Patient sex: M
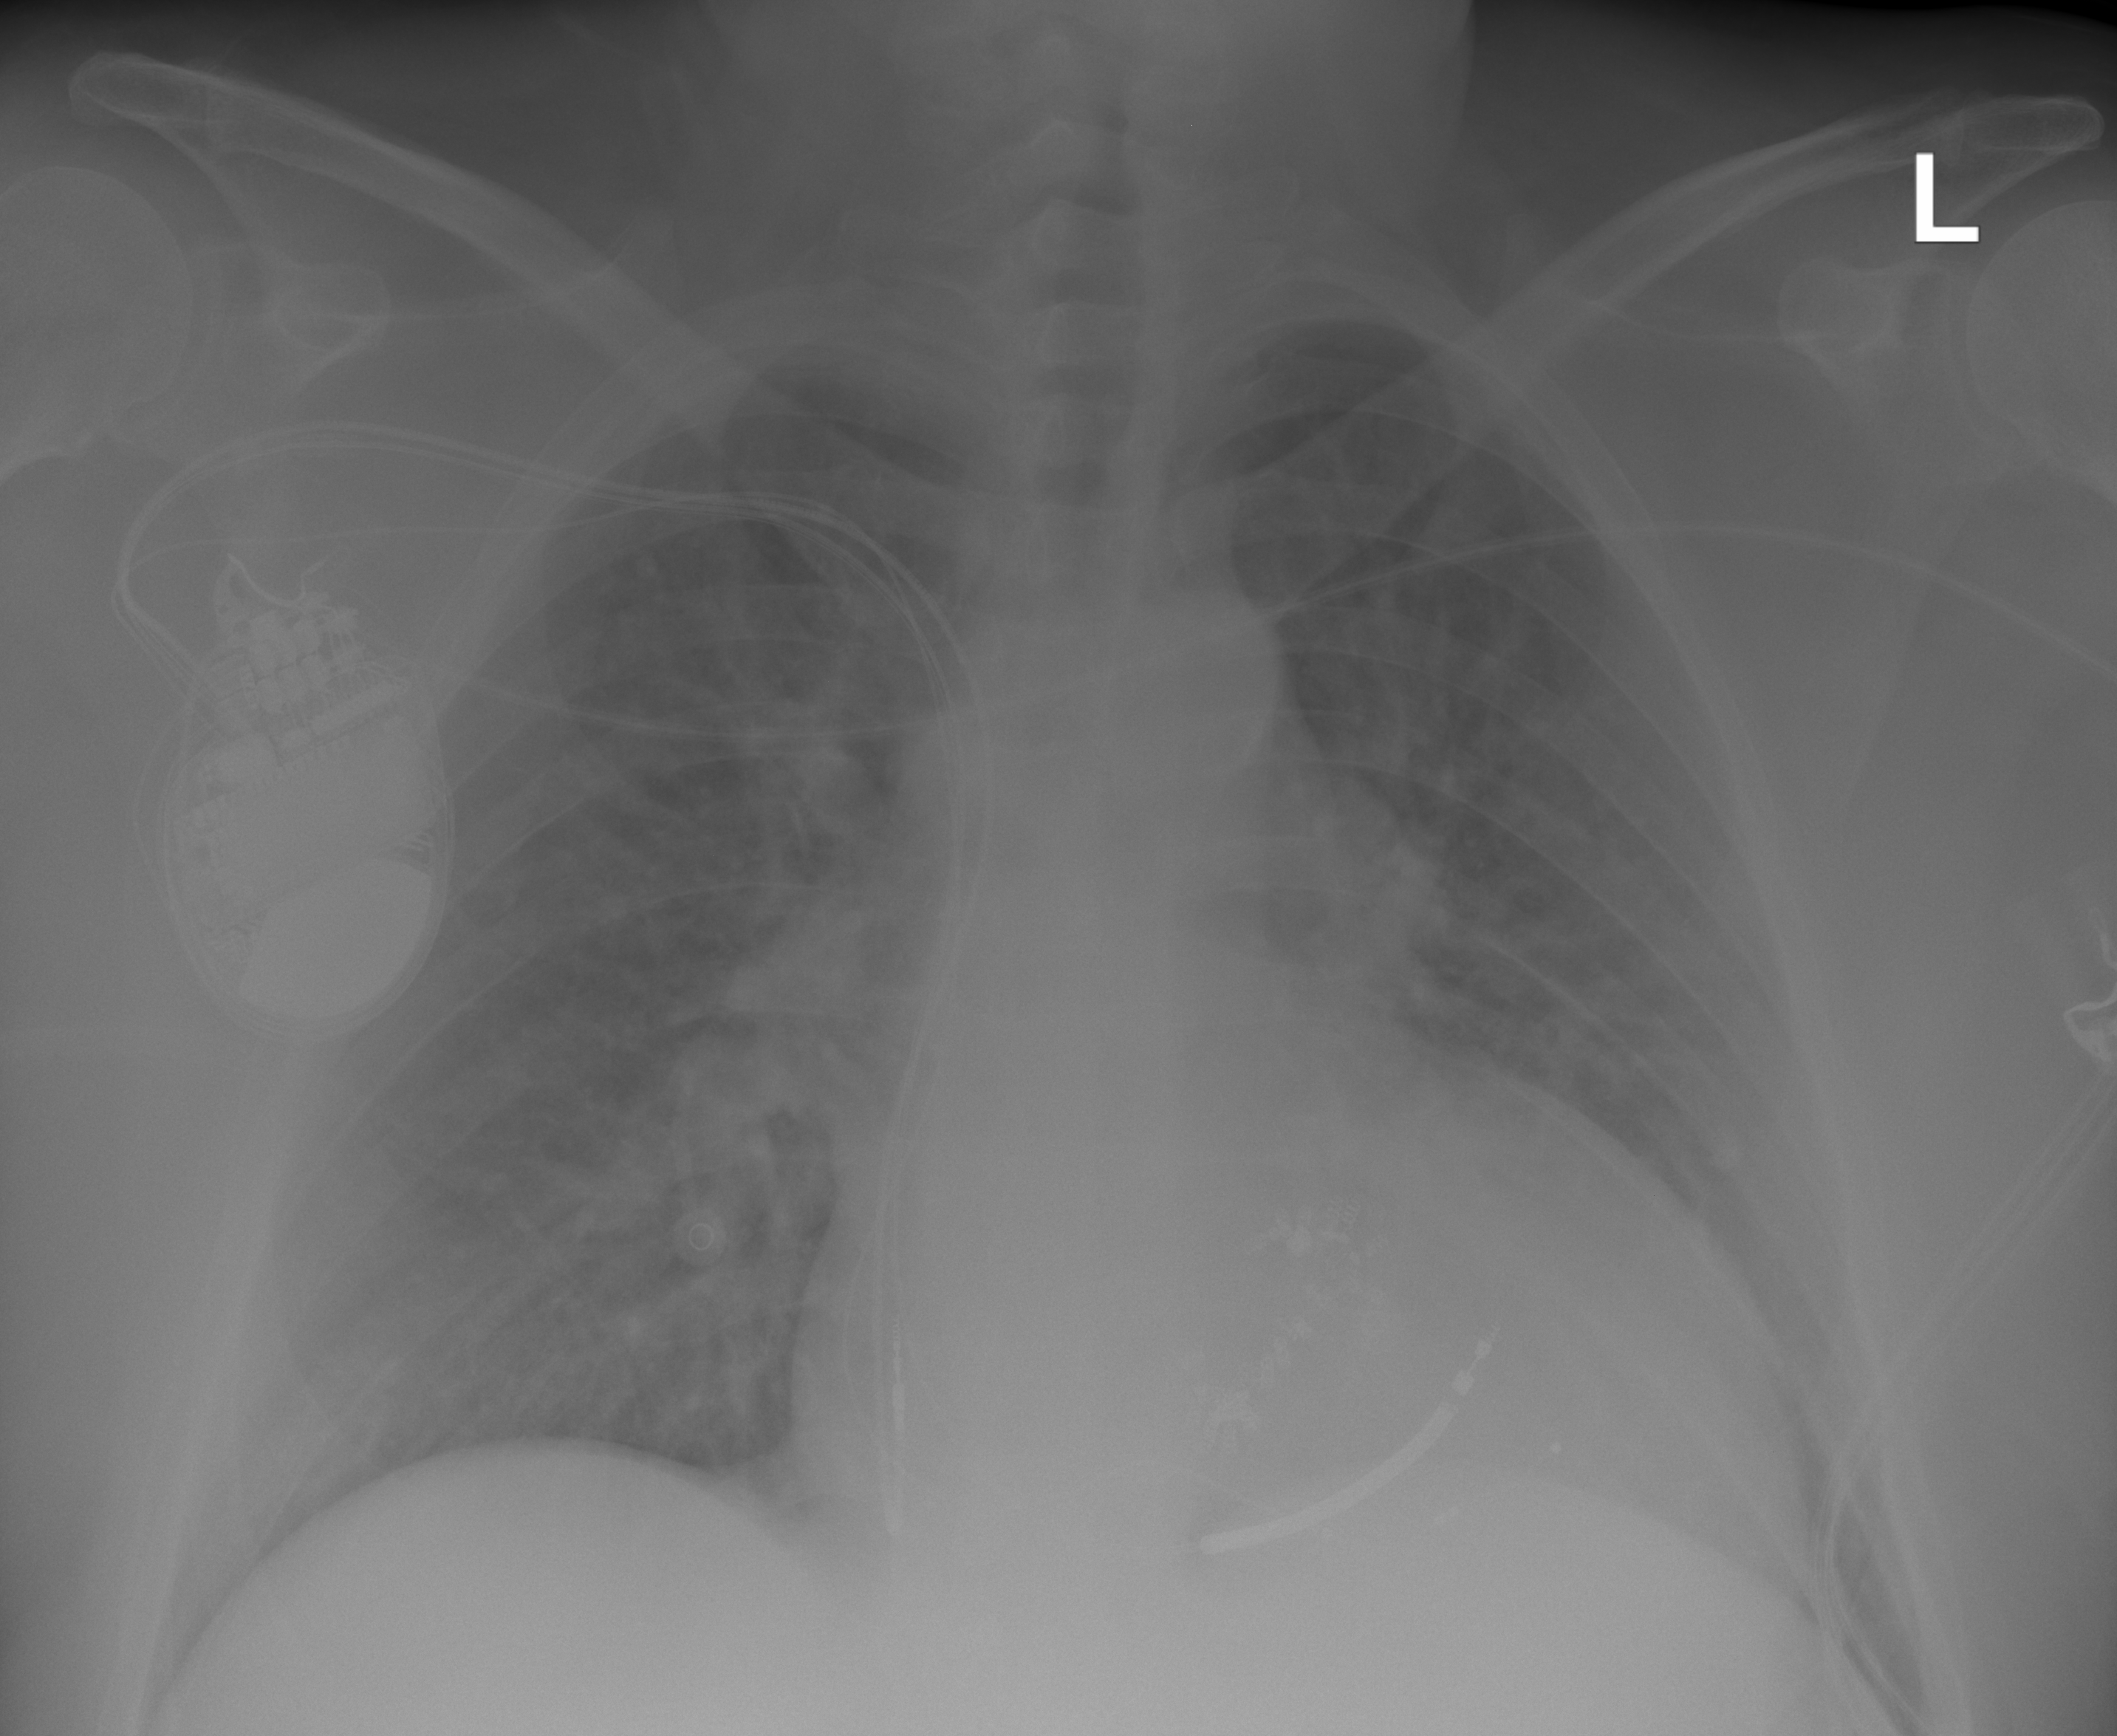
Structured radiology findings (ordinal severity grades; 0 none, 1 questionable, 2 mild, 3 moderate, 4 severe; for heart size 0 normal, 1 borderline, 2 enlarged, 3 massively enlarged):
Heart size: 2
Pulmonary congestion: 2
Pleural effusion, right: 0
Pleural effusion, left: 0
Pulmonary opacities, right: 1
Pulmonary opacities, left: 0
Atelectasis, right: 0
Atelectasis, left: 0